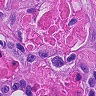
Metastatic tissue present: yes